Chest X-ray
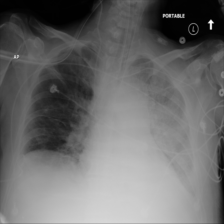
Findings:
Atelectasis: positive
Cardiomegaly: negative
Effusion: positive
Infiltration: positive
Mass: negative
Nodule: negative
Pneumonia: negative
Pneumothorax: negative
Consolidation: negative
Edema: negative
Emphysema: negative
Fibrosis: negative
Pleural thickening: negative
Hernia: negative